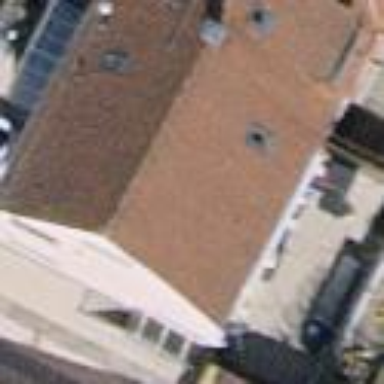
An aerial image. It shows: Building with tile roof.